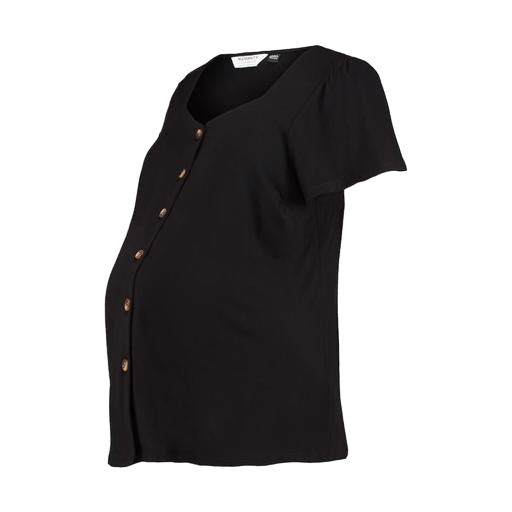
maternity black short sleeve, black nursing top, black nly half button shirt, white background